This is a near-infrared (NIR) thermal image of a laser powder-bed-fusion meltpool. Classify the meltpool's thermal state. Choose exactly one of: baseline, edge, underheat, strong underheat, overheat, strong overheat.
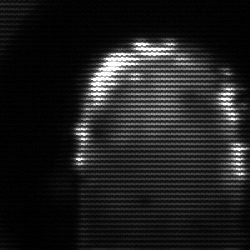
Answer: baseline